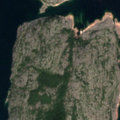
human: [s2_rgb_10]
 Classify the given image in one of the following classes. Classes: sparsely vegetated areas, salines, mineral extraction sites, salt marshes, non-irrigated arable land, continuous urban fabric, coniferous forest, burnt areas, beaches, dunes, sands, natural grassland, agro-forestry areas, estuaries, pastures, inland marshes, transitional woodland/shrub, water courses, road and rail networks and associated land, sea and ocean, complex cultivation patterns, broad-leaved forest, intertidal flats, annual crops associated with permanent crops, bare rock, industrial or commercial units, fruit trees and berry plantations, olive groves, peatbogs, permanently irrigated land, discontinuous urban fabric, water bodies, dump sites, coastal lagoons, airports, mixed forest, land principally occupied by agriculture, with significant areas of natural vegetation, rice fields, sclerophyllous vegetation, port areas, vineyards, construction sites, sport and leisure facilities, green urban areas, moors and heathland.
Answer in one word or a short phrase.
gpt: transitional woodland/shrub, bare rock, sea and ocean